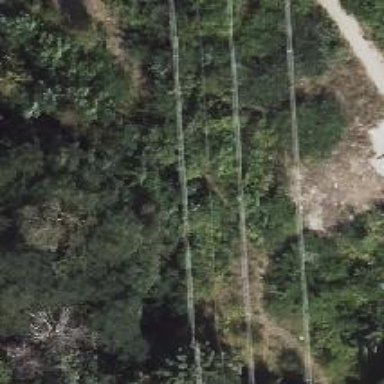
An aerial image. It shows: Abandoned railway with historical significance.